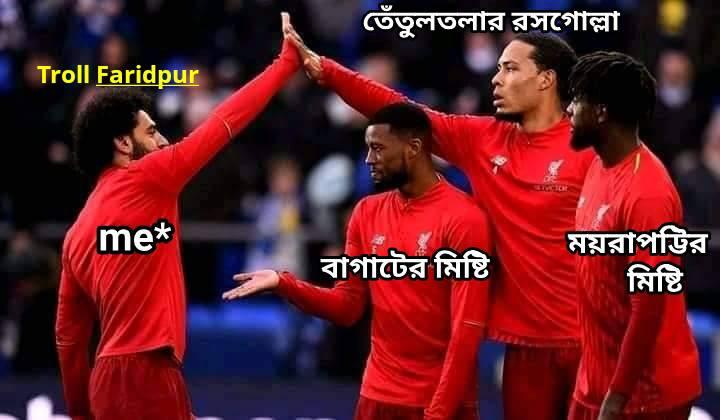
Caption: me*   তেতুলতলার রসগোল্লা     বাগাটের মিষ্টি     ময়রাপট্টির মিষ্টি
Label: non-hate